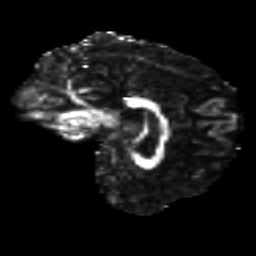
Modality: FA
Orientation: sagittal
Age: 32
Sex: male
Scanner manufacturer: siemens
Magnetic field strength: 3 T
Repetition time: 8.6 s
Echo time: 0.095 s